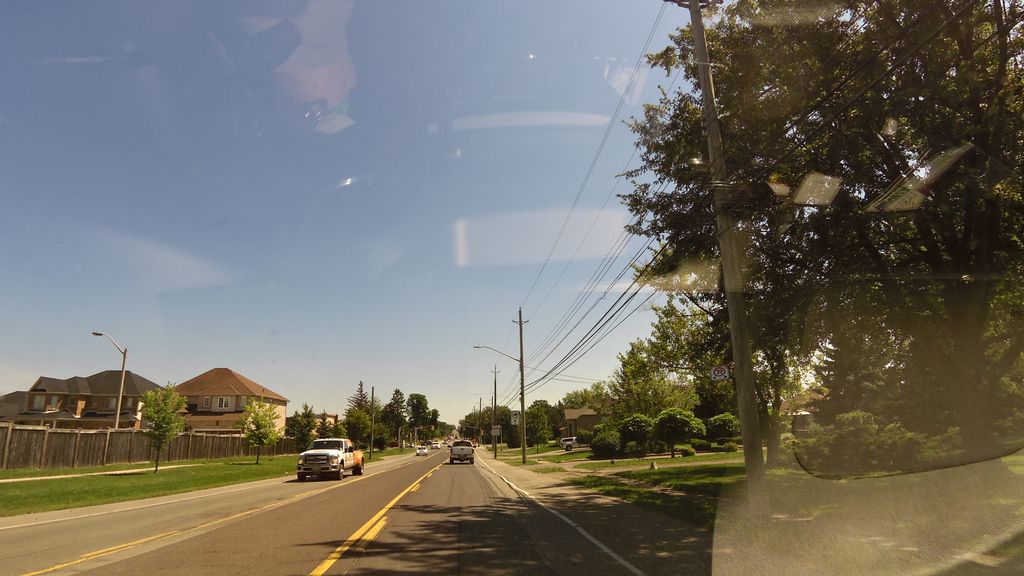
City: hamilton